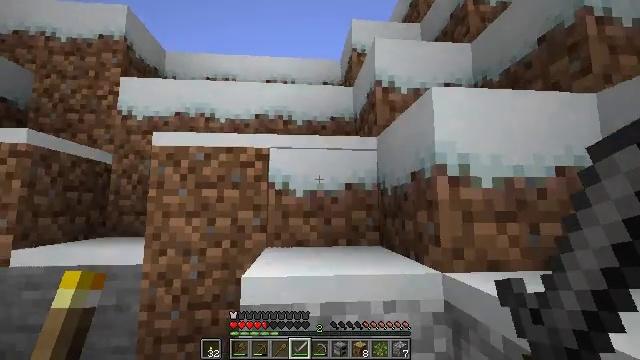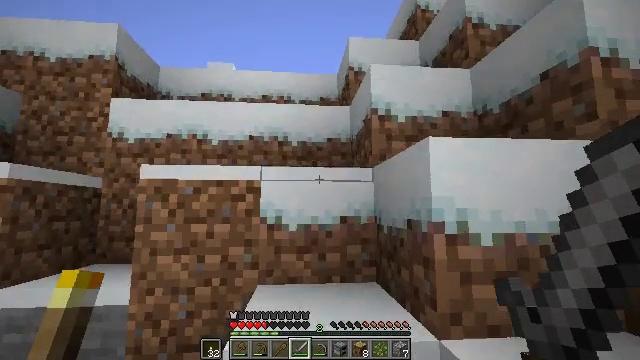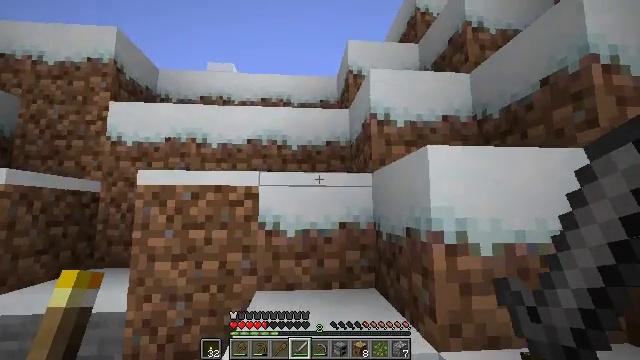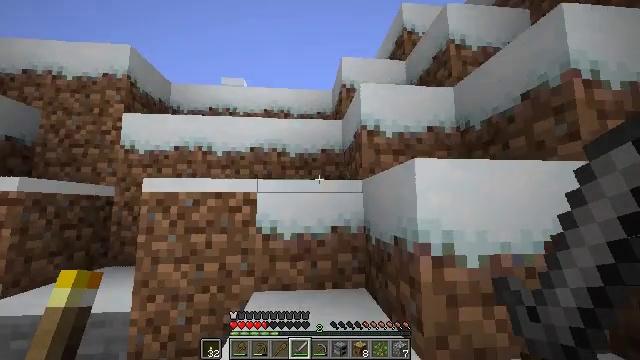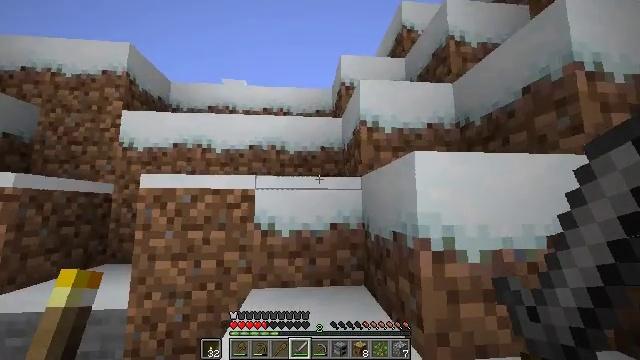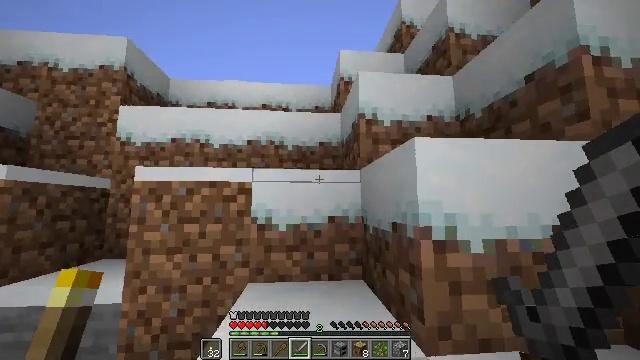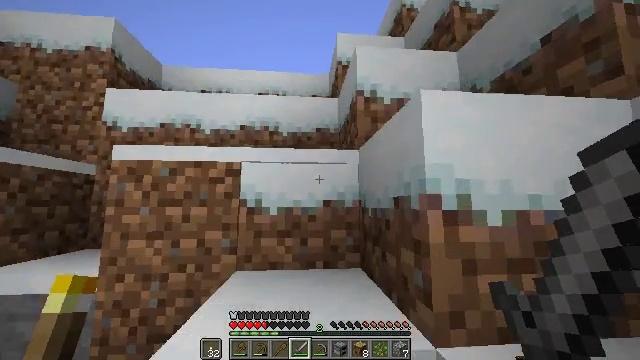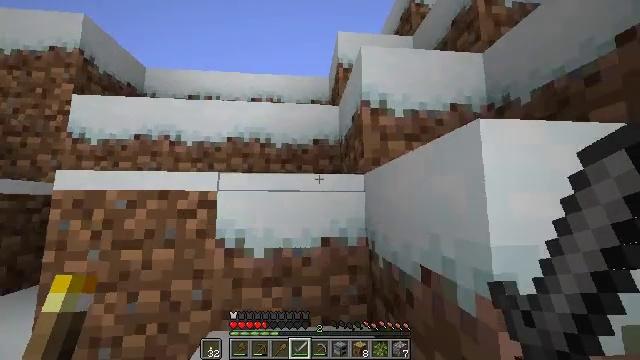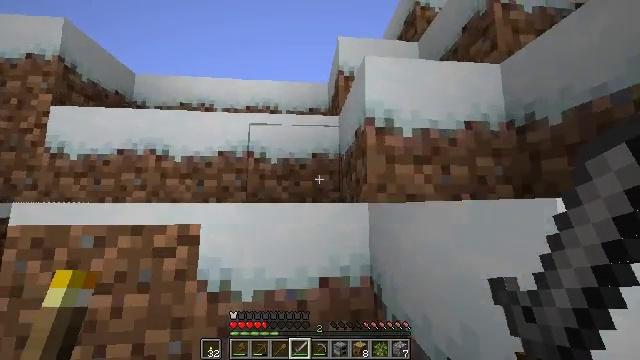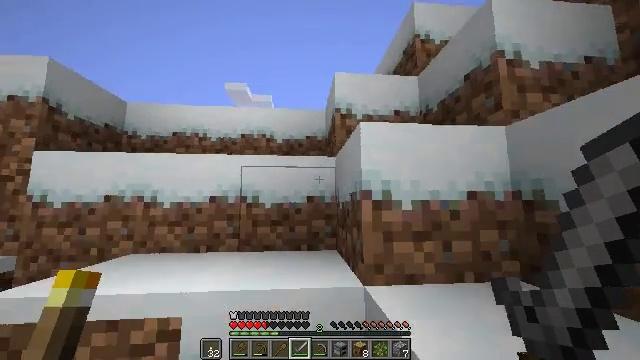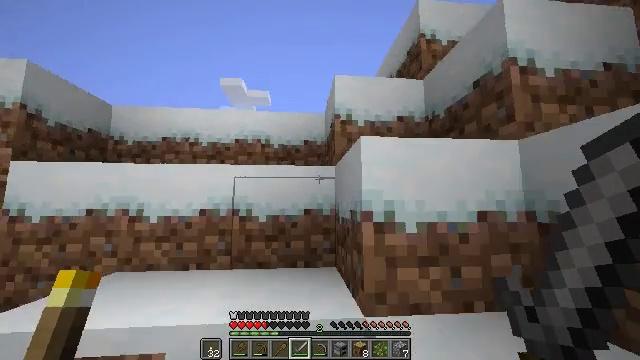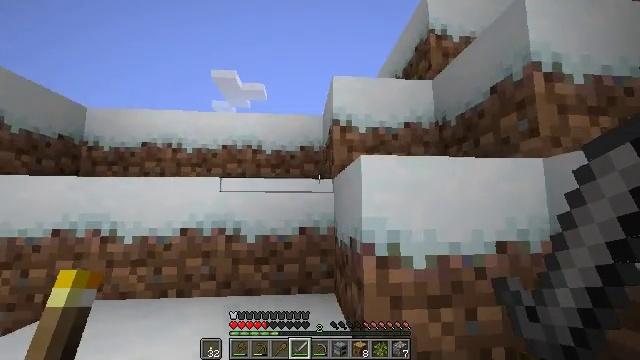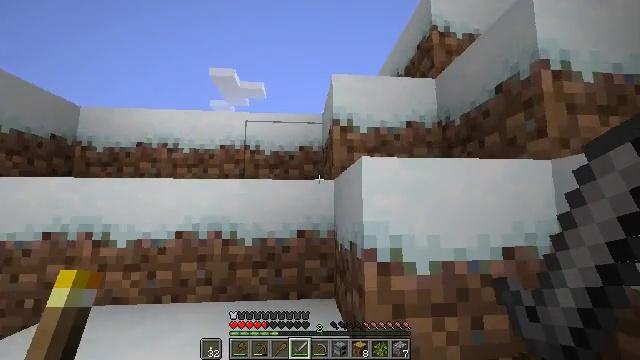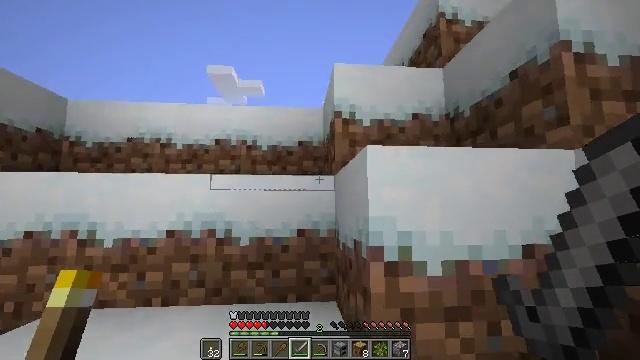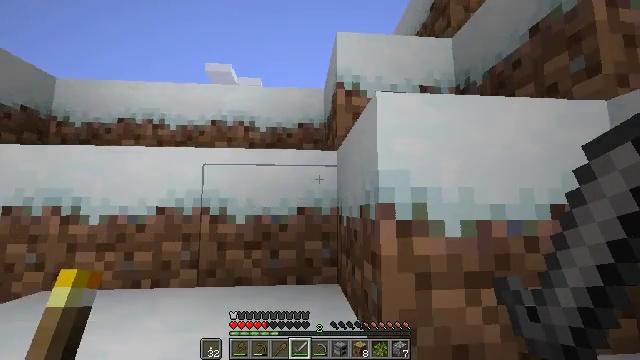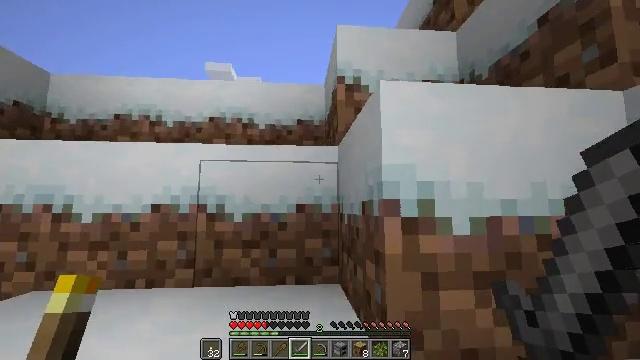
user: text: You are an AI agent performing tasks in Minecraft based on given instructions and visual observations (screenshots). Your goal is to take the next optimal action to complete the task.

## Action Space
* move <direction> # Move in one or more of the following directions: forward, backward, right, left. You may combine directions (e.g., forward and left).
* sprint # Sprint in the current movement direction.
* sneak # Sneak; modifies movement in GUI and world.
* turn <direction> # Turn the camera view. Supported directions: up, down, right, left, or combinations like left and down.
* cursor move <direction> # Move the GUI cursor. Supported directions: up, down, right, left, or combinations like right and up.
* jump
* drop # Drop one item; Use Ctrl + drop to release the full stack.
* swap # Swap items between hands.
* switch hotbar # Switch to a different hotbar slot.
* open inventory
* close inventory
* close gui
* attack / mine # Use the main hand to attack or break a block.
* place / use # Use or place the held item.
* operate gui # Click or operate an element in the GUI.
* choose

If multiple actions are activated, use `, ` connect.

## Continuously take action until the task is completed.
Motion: motion action
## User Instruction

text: Shovel the snow to gather it.
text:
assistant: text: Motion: move forward, sprint, jump
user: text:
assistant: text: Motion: move forward, sprint, jump
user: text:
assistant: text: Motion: move forward, sprint
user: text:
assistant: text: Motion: move forward, sprint
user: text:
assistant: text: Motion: move forward, sprint, jump
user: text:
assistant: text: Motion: move forward, sprint, jump
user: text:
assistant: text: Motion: move forward, sprint, jump
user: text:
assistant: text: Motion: move forward, jump
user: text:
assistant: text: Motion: move forward, jump
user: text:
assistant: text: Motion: move forward, jump
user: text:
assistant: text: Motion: move forward, jump
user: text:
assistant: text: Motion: move forward, jump
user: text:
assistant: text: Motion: move forward, sprint, jump
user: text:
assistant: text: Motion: move forward, sprint, jump
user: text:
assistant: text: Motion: move forward, sprint
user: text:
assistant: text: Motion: move forward, sprint
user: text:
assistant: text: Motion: move forward, sprint, jump
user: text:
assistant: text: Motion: move forward, sprint, jump
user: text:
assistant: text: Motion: move forward, jump
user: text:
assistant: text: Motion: move forward, sprint, jump
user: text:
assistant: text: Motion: move forward, sprint, turn left
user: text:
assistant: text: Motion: move forward, sprint, turn left and down
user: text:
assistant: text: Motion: move forward, sprint, turn left and down
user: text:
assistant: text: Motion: move forward, sprint, turn left and down, jump
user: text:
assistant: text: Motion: move forward, sprint, turn left and down, jump
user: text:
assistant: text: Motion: move forward, jump
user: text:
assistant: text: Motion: move forward, jump
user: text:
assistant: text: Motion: move forward, sprint, jump
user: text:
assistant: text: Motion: move forward, sprint, jump
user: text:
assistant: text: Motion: move forward, sprint, turn left